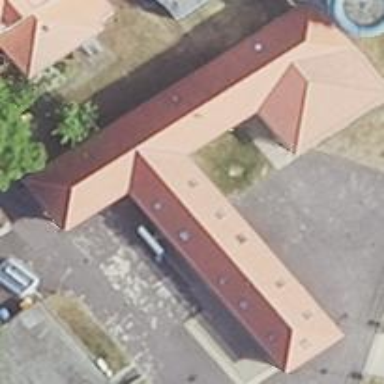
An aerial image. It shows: Sports centre building.